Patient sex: F
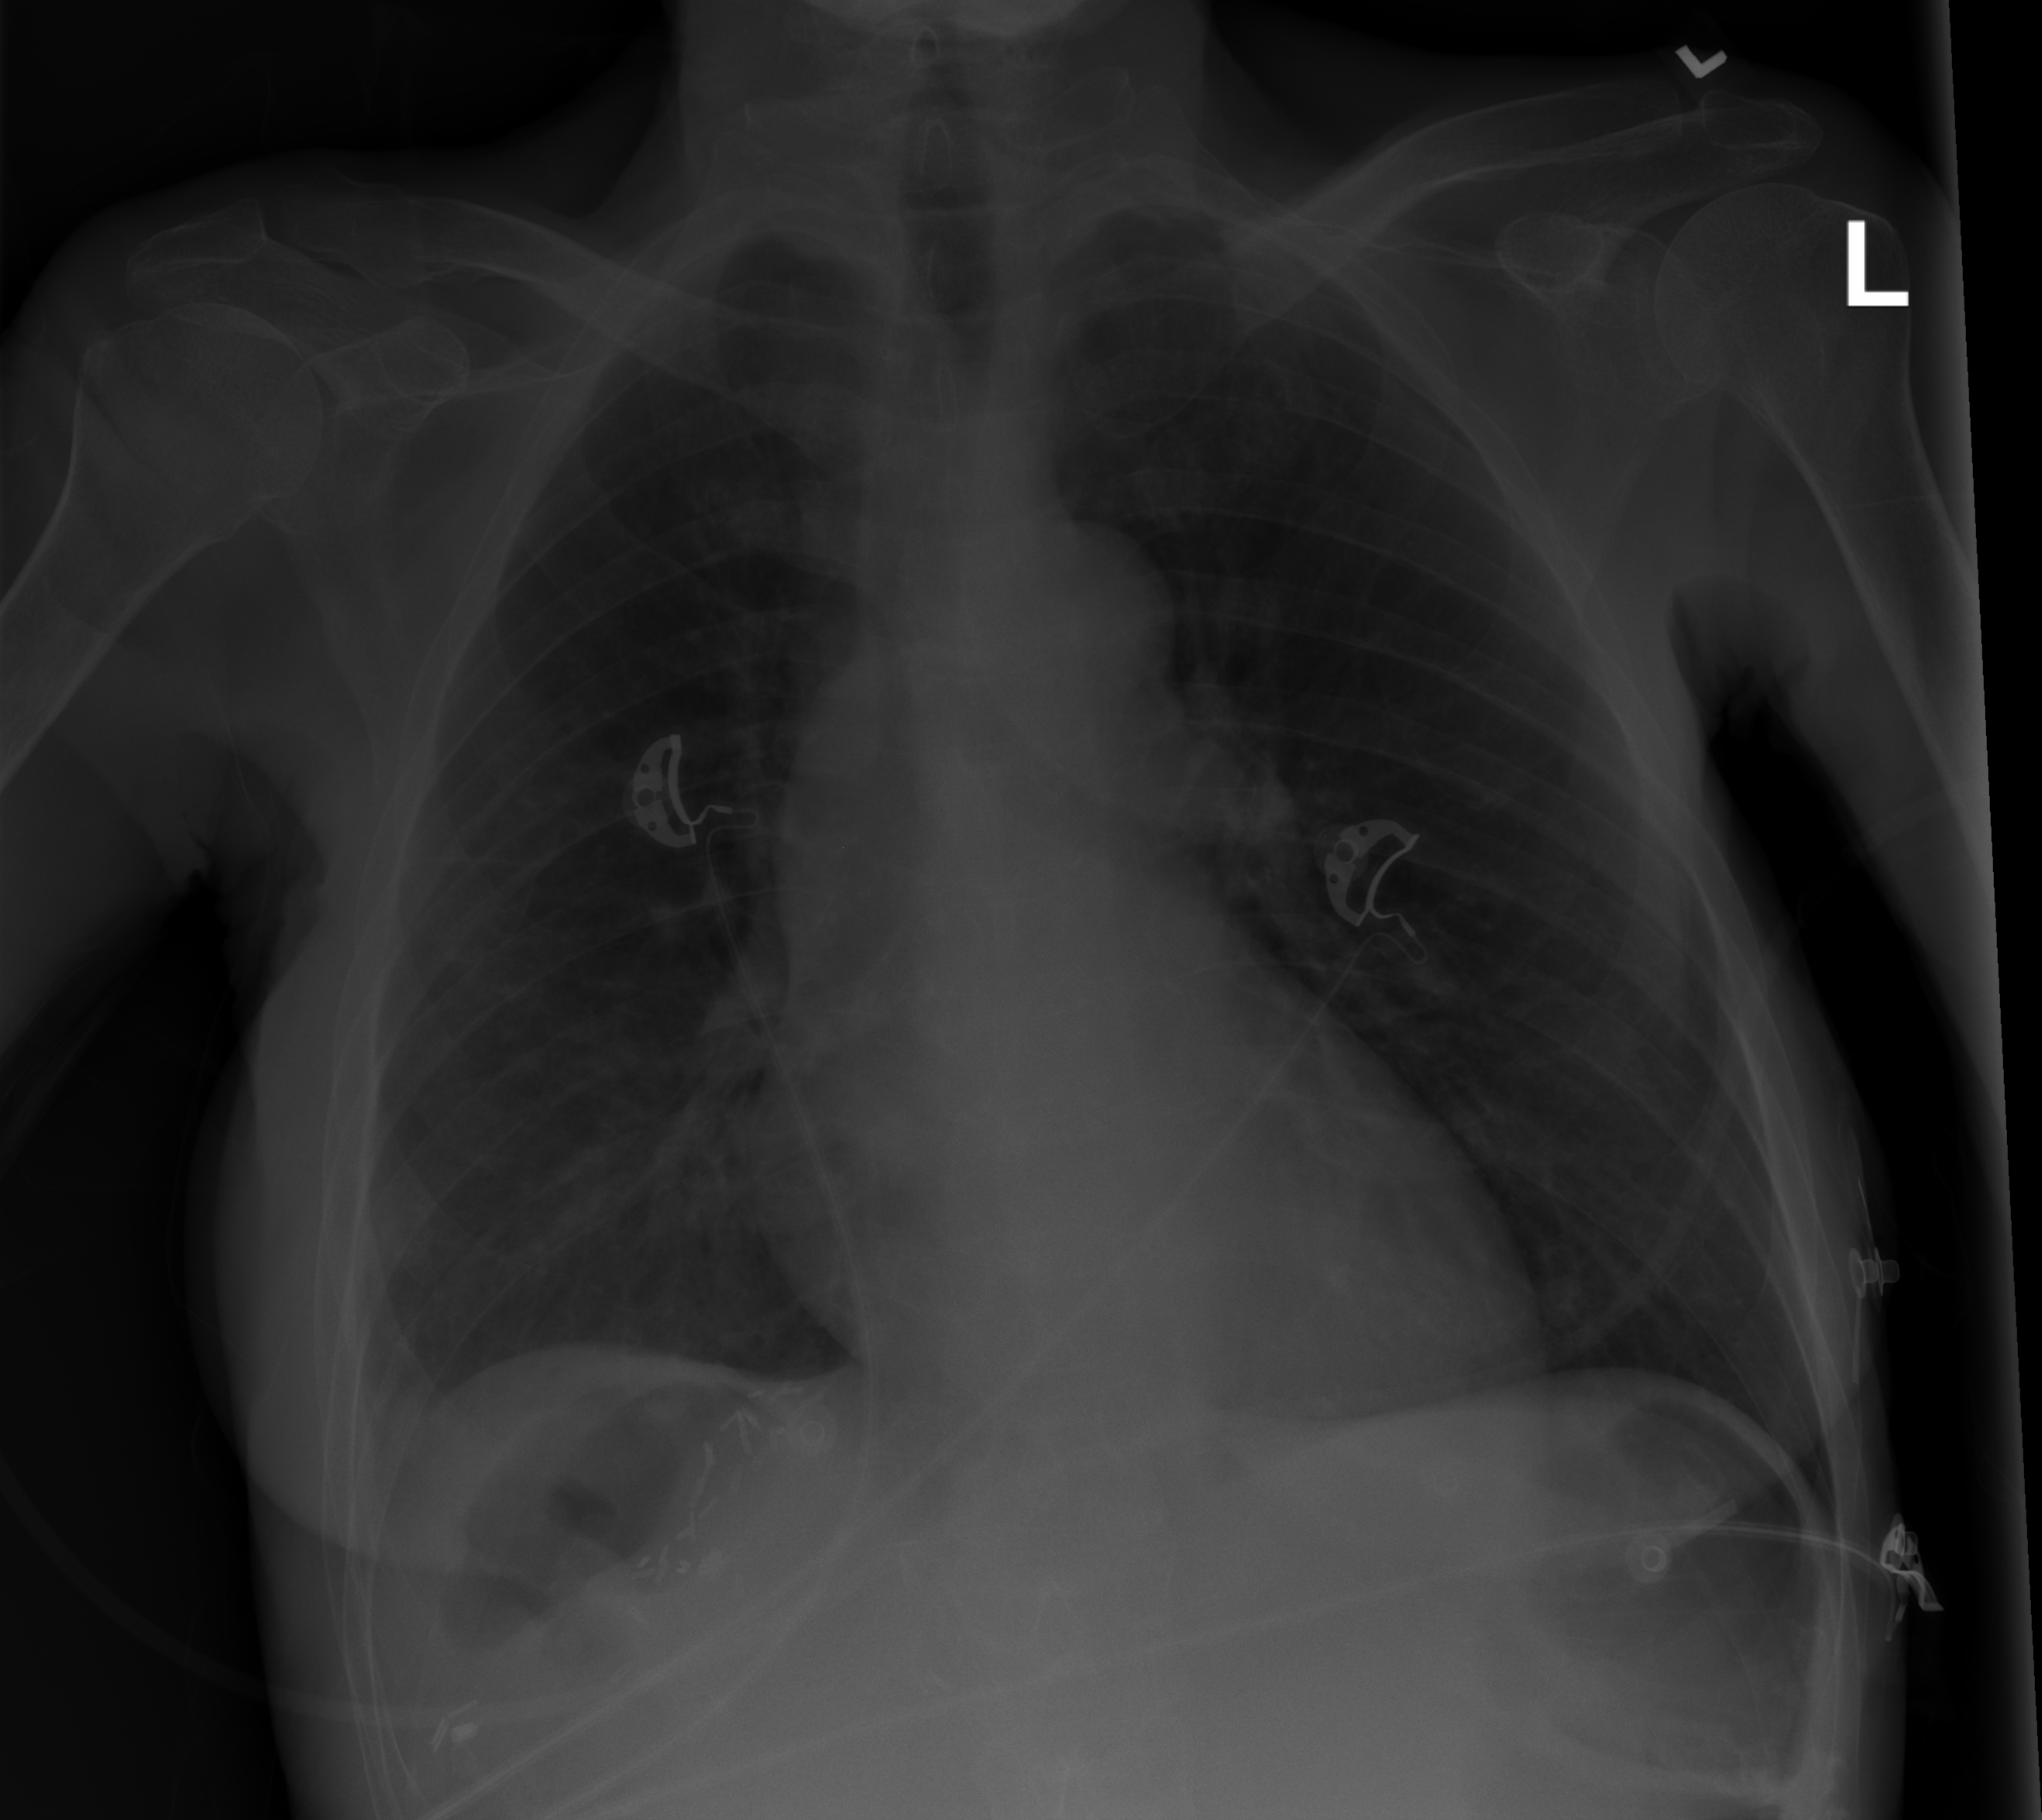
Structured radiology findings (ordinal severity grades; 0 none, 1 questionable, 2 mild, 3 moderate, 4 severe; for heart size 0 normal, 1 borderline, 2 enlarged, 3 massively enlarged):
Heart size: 0
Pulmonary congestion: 0
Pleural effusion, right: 0
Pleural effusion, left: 0
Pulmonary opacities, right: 0
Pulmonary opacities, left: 0
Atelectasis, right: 1
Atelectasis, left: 0